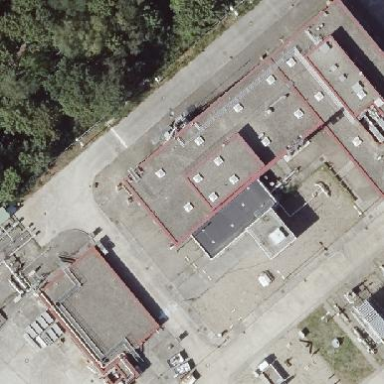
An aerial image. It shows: Industrial building with works in progress.